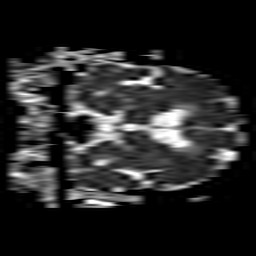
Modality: ADC
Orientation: coronal
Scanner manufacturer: philips
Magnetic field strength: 1.5 T
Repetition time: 3.526 s
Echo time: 0.06922 s